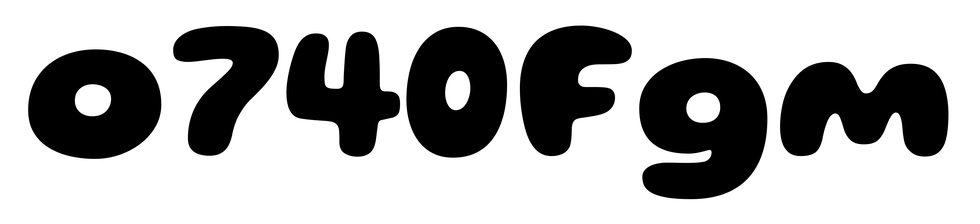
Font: Gluten_ExtraBold